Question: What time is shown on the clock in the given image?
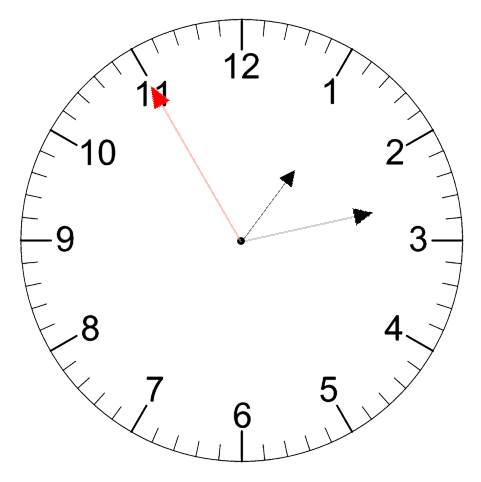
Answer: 01:12:55